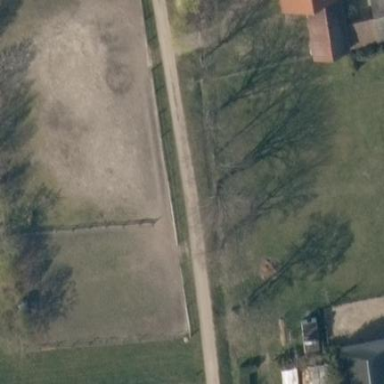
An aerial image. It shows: Pasture used as meadow.